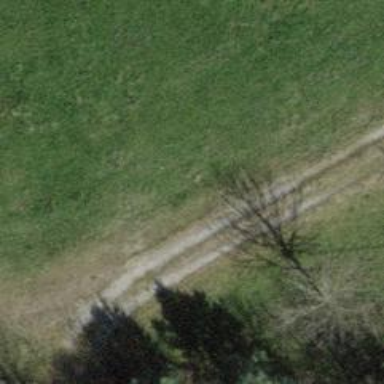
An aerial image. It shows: Gravel track with grade2 quality.